Question: In Chrome development console one can type name of a variable and output is a visual and interactive representation of the object. (In JavaScript objects are like dictionaries, so this is easy.)
I would like to have the same functionality in Python. I am shocked I cannot find anything similar. For example in IPython GUI console when I want to inspect variable 'diff', I get in this case its type instead:
'''
In [5]: diff
Out[5]: <_pygit2.Diff at 0x1a69930>
'''
This command inspect the variable, but output is chaotic for complicated objects (here the output is incomplete):
'''
In [10]: inspect.getmembers(diff)
Out[10]: [('__class__', <type '_pygit2.Diff'>), ('__delattr__', <method-wrapper '__delattr__' of _pygit2.Diff object at 0x1a69930>), ('__doc__', 'Diff objects.'), ('__format__', <built-in method __format__ of _pygit2.Diff object at 0x1a69930>), ('__getattribute__', (...)
'''
I think a live introspection is very useful when language has no typesystem. Maybe this functionality is available only in special Python IDEs?

On the picture you can see an introspecion of variable 'f'. It is an object of type 'Form', you can click on it and see its properties (e.g. '_meetingTimeFrom') and theirs values, you can click further on properties to inspect them, you can see object's methods (e.g. field '__proto__', this might be a way how to see object methods in JavaScript).
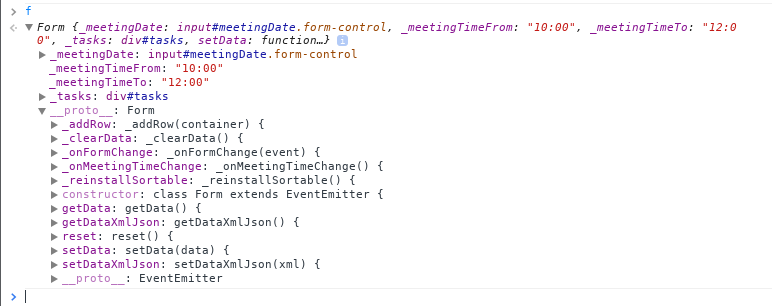
Answer: If you just want to list attributes in readable way, 'pprint.pprint' is your friend:
'''
from pprint import pprint
from inspect import getmembers
class X:
def __init__(self, x, y):
self.x = x
self.y = y
x = X([42] * 5, [True] * 15)
pprint(getmembers(x))
pprint(vars(x))
'''
> If you're interested in a GUI for this, take a look at
<URL>. It uses the inspect module from the Python standard
library for the object introspection underneath.
<URL> by titusjan